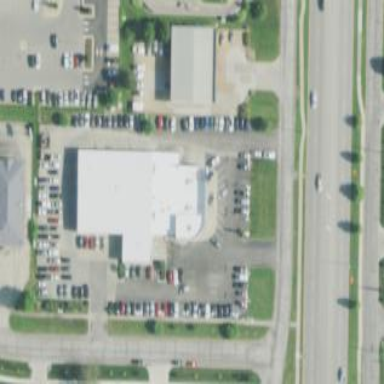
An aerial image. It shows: Retail area.